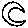
Label: moon